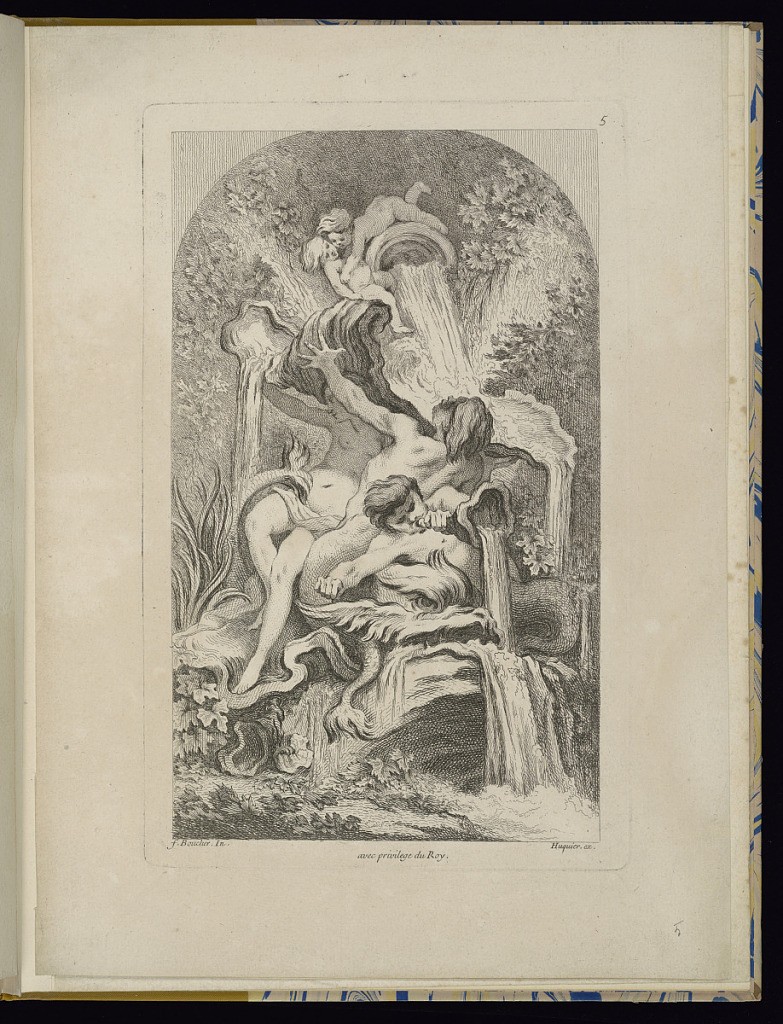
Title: Rocaille Fountain Design
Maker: François Boucher, French, 1703–1770
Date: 1736
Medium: Engraving on laid paper
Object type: Bound print
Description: Folio 5, plate 5 of a series of 7. Design for a fountain. Rocaille fountain design with two tritons and a nymph reclining on a grotesque face of a sea monster. The figures support a shell, upon which are two reclining putti. The uppermost putti is stretched over a large open vase, from which the water pours. Surrounding garden details.